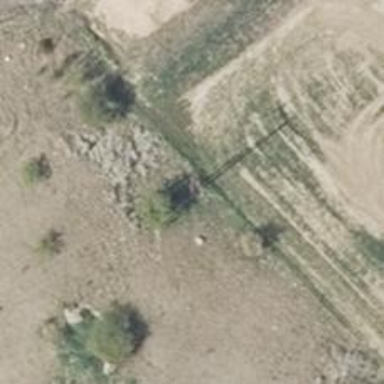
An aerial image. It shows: Power pole.